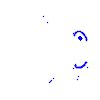
Particle: electron